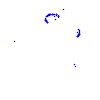
Particle: proton